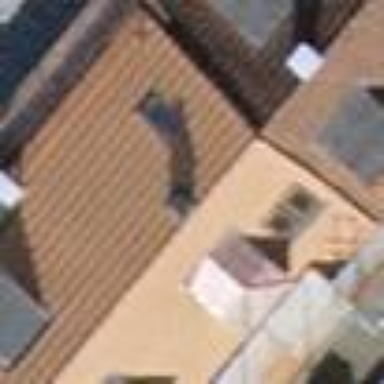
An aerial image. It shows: Building with tile roof.